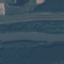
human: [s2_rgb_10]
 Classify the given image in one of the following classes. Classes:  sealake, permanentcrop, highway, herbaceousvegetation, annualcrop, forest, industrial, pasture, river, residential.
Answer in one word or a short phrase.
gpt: River